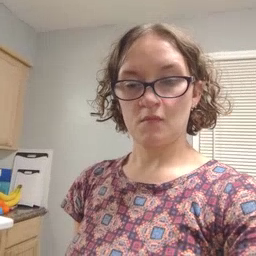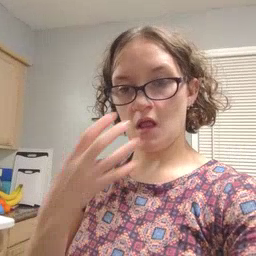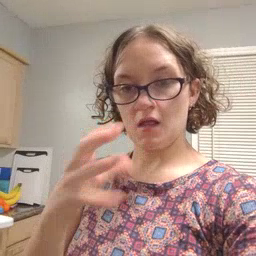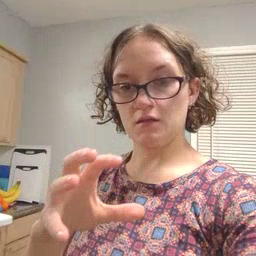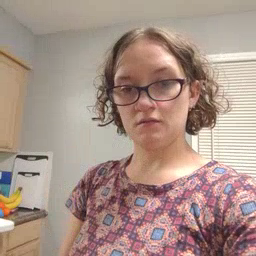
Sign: hot